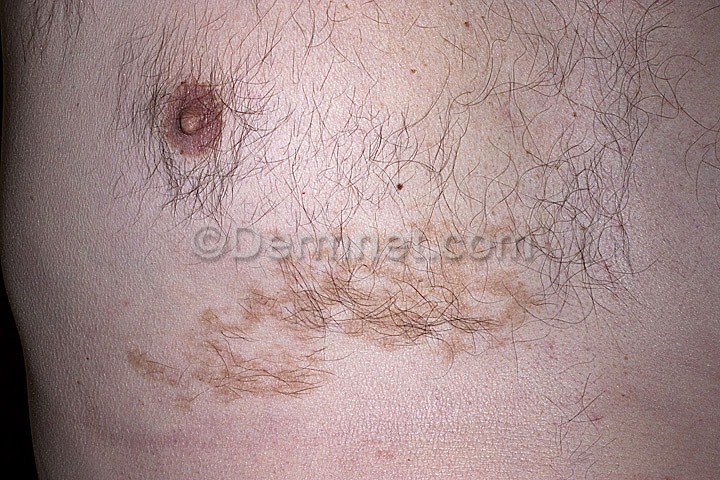
Disease: Melanoma Skin Cancer Nevi and Moles